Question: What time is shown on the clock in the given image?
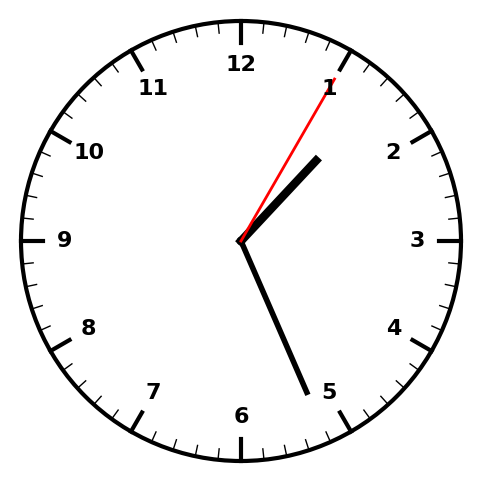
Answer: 01:26:05